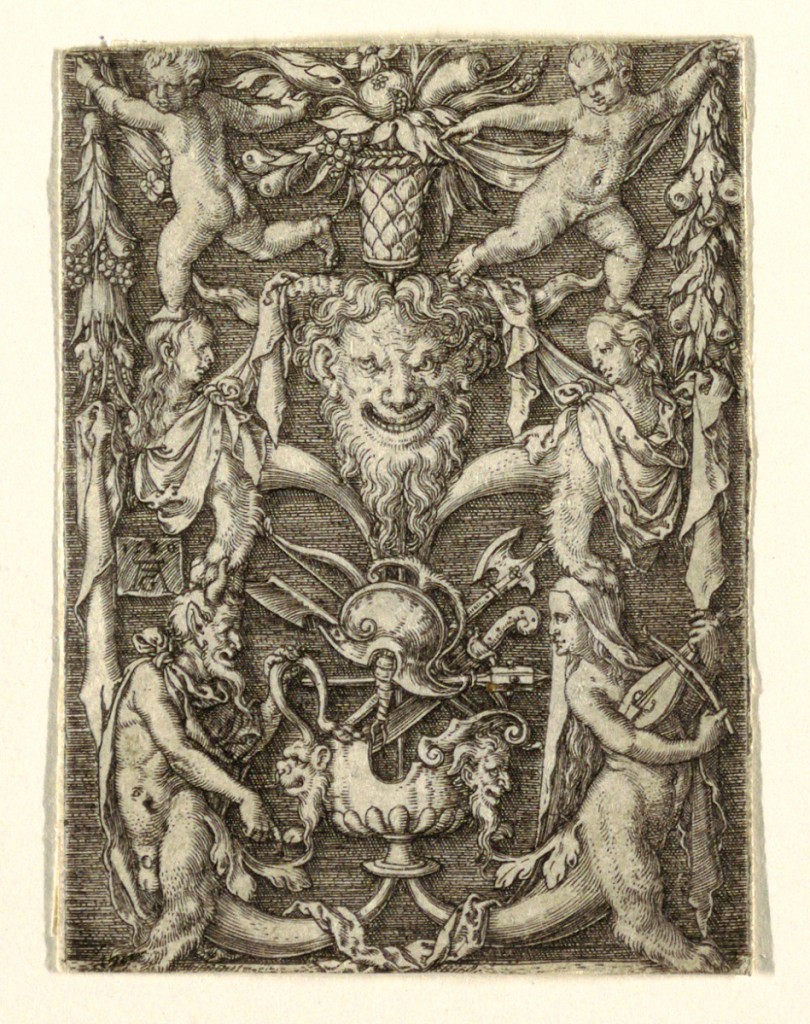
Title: Ornament with Mask and Grotesque Figures
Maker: Heinrich Aldegrever, German, 1502 - ca. 1561
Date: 1550
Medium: Engraving on laid paper
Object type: Print
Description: At center a mask with sinister expression. Below it, arms (sword, spear, etc) around helmet in basin that is decorated with two animal masks. Above, vase with fruit and plants. All bordered by putti above holding vines with fruit and leaves, griffins with female head at center, and biomorphic figures at bottom.